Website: macys
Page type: billing-address
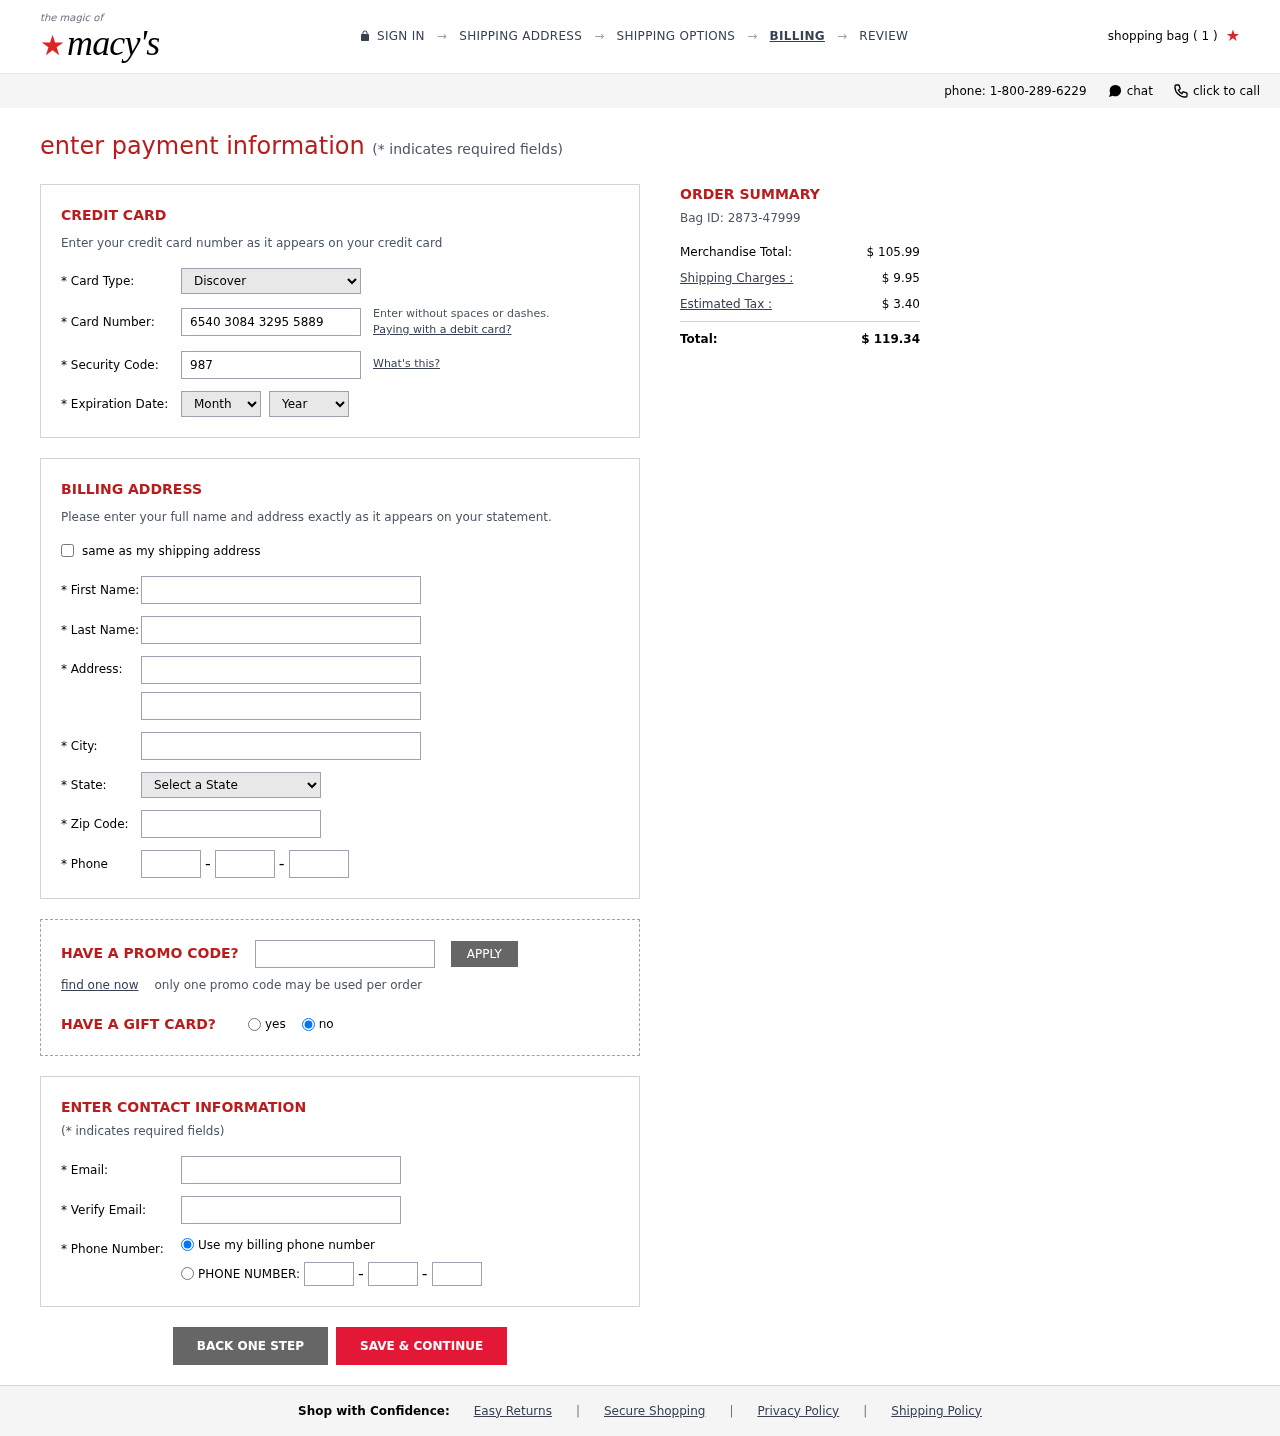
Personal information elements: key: PII_CARD_CVV
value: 987
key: PII_CARD_EXPIRY_MONTH
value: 03
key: PII_CARD_EXPIRY_YEAR
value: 27
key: PII_CARD_NUMBER
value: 6540 3084 3295 5889
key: PII_CARD_TYPE
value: Discover
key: PII_CITY
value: North Thomasmouth
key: PII_EMAIL
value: heather.harris@hotmail.com
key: PII_FIRSTNAME
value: Heather
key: PII_LASTNAME
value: Harris
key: PII_PHONE_AREA
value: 862
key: PII_PHONE_PREFIX
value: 649
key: PII_PHONE_SUFFIX
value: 0049
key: PII_POSTCODE
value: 43969
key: PII_STATE_ABBR
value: WI
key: PII_STREET
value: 5029 Stephens Lakes
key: PII_STREET2
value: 1494 Henderson Prairie Apt. 500
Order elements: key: ORDER_NUM_ITEMS
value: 1
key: ORDER_ID
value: Bag ID: 2873-47999
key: ORDER_SUBTOTAL
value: $ 105.99
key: ORDER_SHIPPING_COST
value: $ 9.95
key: ORDER_TAX
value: $ 3.40
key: ORDER_TOTAL
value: $ 119.34